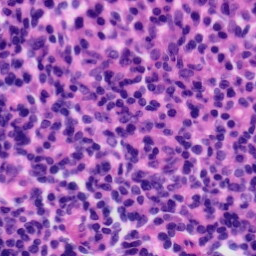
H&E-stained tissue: Tonsil